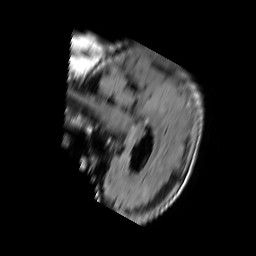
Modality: FLAIR
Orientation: sagittal
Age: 86
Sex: female
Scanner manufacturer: philips
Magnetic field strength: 1.5 T
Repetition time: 11 s
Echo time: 0.14 s